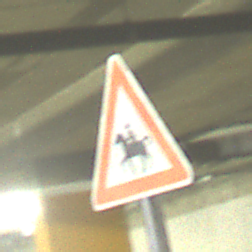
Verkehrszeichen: ReiterRechts
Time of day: NotSpecified
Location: Indoor (Special)
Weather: NotSpecified
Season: NotSpecified
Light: Artificial